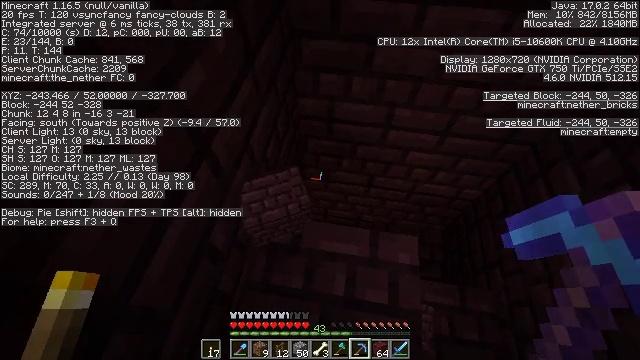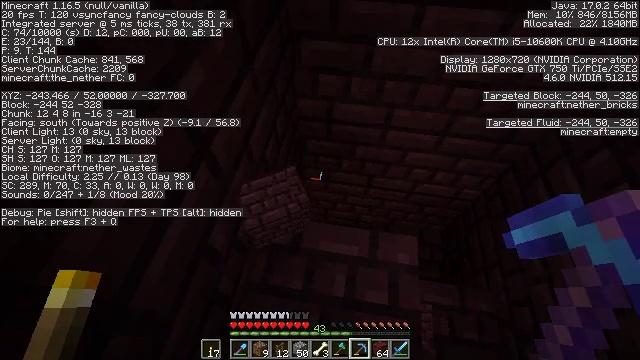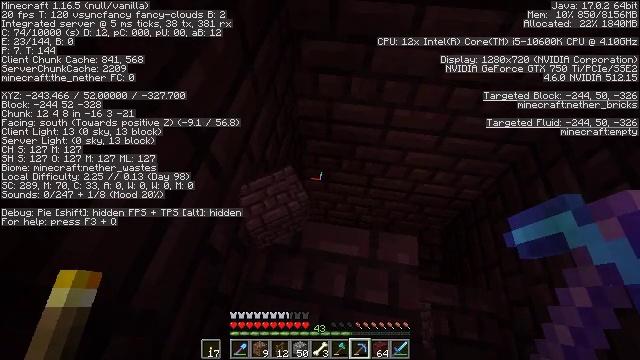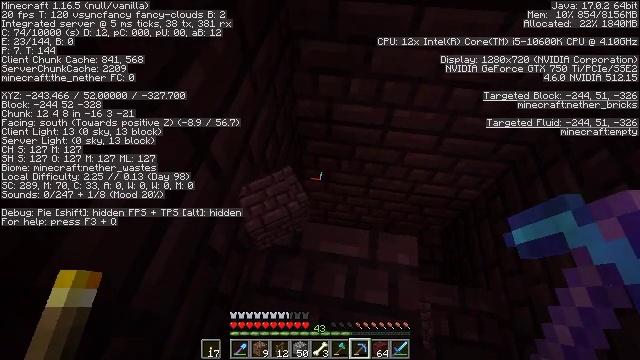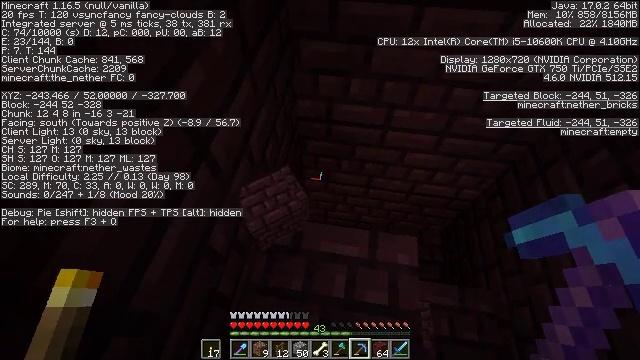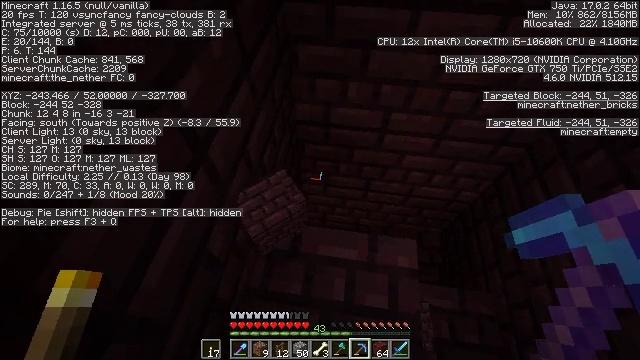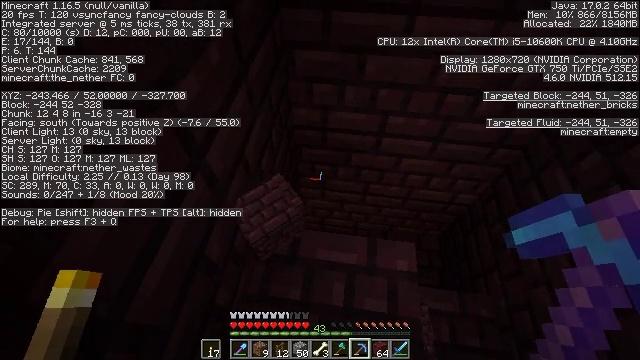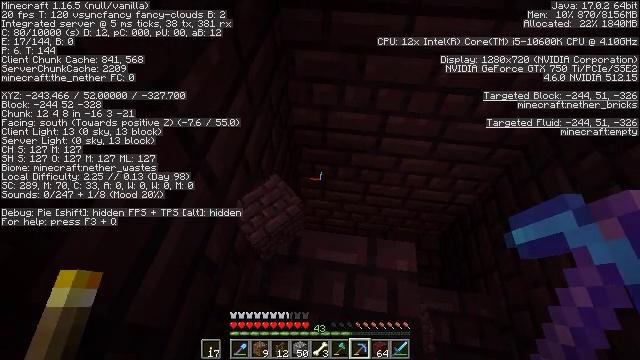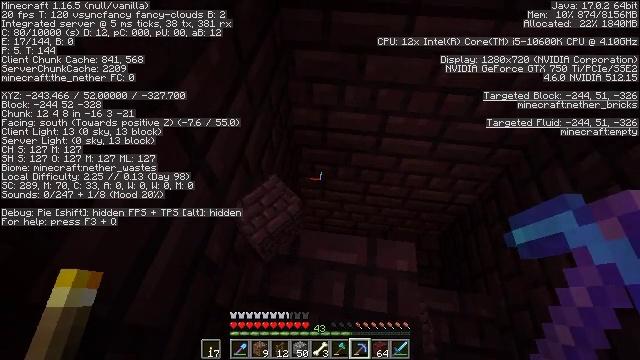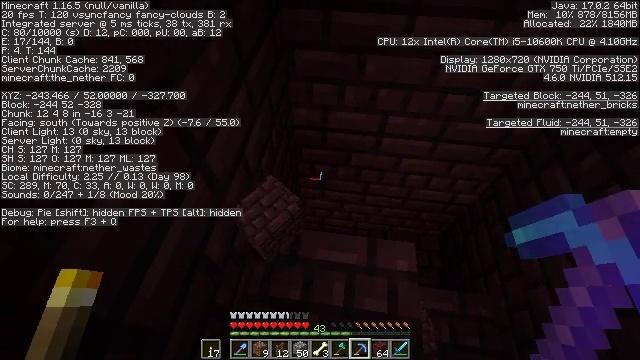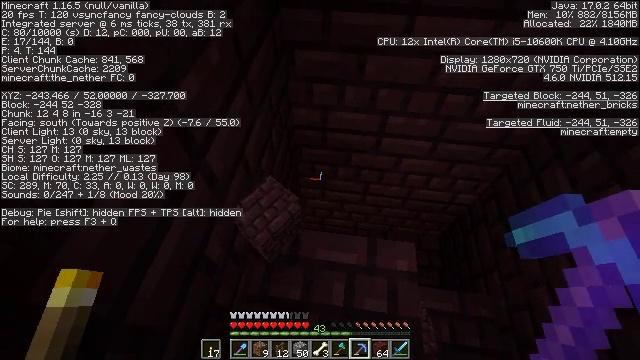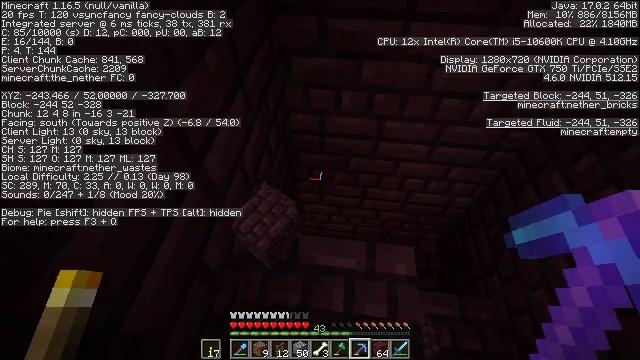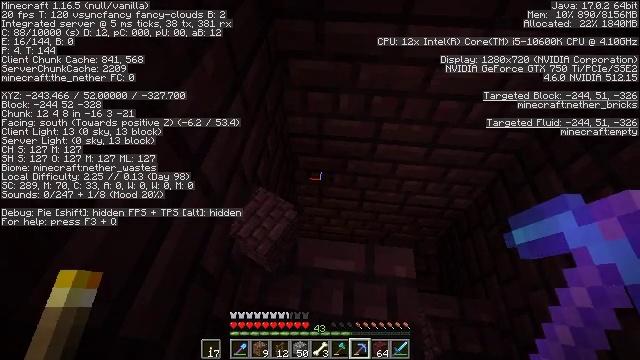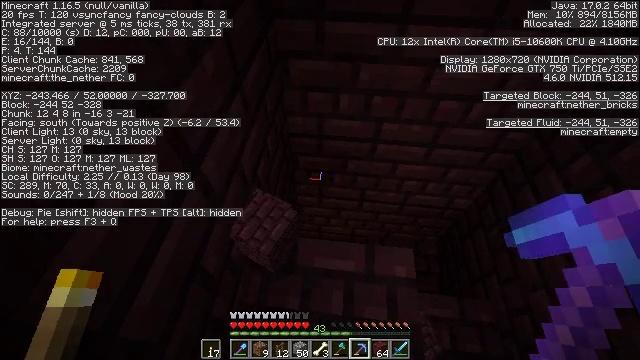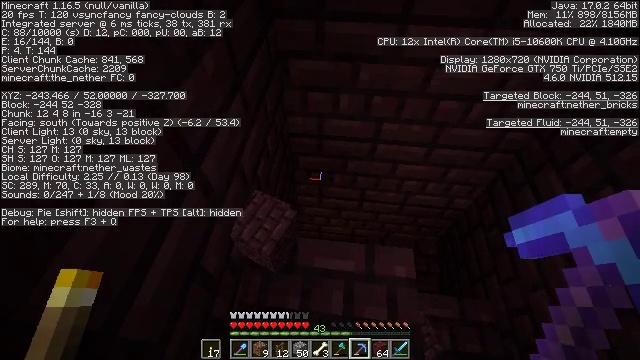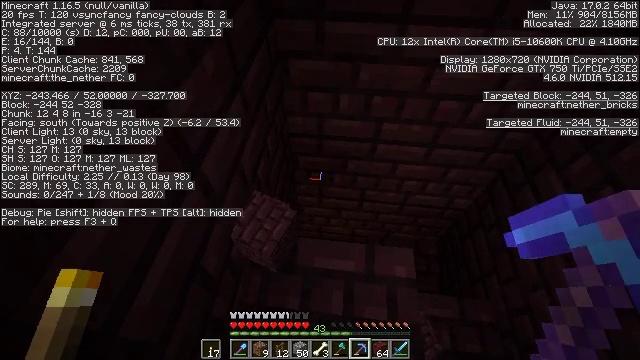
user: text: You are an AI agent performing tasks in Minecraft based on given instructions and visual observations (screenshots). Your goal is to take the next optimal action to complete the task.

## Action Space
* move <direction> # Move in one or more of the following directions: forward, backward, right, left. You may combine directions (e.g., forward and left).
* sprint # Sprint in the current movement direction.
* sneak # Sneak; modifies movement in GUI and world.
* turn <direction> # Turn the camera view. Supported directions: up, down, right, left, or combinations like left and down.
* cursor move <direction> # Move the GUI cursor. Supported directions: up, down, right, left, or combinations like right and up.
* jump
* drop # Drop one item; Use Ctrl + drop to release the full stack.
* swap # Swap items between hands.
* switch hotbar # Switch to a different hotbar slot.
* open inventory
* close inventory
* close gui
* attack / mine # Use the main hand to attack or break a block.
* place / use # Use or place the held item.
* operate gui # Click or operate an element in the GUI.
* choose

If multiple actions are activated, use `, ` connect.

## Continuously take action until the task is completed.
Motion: motion action
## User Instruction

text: Drop crimson roots.
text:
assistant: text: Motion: no_op
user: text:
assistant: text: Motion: no_op
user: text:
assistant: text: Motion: no_op
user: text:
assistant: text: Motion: no_op
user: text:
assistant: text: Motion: no_op
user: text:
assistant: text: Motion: no_op
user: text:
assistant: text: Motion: no_op
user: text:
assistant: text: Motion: no_op
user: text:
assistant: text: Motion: no_op
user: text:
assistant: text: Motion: no_op
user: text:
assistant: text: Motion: turn up
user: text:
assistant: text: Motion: no_op
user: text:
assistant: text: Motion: no_op
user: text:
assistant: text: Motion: no_op
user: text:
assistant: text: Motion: no_op
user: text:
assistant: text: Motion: turn up
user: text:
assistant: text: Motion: no_op
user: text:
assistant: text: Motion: no_op
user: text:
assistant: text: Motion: no_op
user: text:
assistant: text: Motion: no_op
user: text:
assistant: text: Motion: no_op
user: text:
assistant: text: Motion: turn right
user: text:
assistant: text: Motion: no_op
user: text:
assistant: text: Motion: no_op
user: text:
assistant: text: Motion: no_op
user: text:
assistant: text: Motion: no_op
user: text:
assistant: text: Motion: turn right, open inventory
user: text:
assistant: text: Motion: open inventory
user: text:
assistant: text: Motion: open inventory
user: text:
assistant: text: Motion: open inventory